Question: I am trying to put line numbers in Visual Studio.
Usually I go for
Tools -> Options -> Text Editor -> C#
A new machine was assigned to me with preinstalled VS 2008. I am unable to find the C# option.
Any solution ? Thanks in Advance

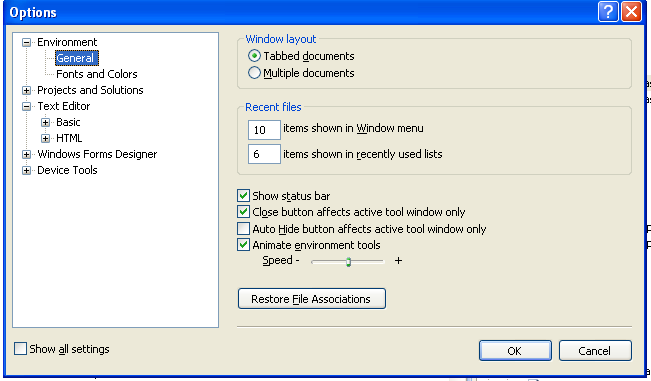
Answer: First, you need to check the box labeled in the lower left-hand corner.
Then, you can expand "Text Editor", select "C#", and check "Line numbers". (You can also enable this setting for languages, rather than individual ones, if you prefer.)

And while you're at it, you probably want to crank up "Animate environment tools" to the max. No point in waiting around on the IDE to show pretty animations when you have code to write!